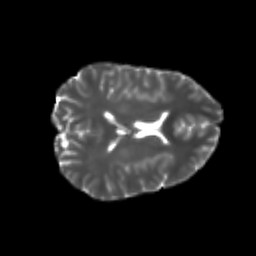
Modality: T2w
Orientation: axial
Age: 19
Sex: female
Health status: healthy
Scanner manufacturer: philips
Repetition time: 7.389 s
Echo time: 0.08599 s